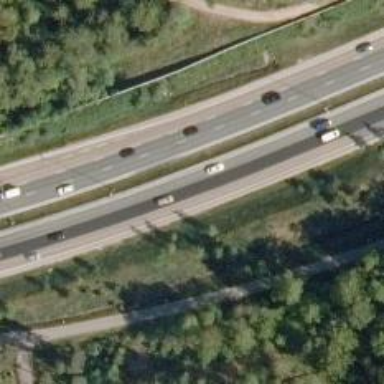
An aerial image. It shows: Asphalt road designated as trunk highway.